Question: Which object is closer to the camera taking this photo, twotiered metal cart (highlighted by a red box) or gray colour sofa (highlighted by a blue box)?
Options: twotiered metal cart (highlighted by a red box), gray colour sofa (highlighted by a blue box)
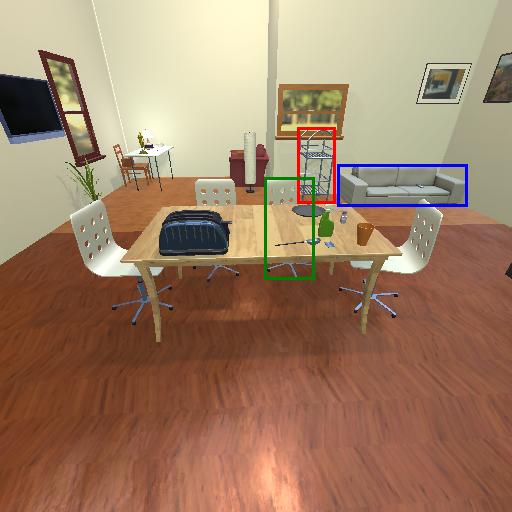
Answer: twotiered metal cart (highlighted by a red box)